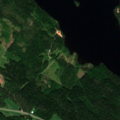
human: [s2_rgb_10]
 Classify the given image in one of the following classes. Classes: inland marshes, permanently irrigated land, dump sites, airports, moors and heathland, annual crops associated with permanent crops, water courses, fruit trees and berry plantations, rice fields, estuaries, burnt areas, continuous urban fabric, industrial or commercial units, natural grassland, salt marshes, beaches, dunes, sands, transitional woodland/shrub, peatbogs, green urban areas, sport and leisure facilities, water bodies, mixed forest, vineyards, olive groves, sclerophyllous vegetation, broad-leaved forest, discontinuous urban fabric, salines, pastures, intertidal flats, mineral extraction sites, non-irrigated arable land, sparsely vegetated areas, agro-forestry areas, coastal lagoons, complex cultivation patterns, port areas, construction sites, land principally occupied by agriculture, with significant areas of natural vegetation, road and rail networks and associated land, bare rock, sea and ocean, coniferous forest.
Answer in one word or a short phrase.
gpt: land principally occupied by agriculture, with significant areas of natural vegetation, coniferous forest, mixed forest, water bodies